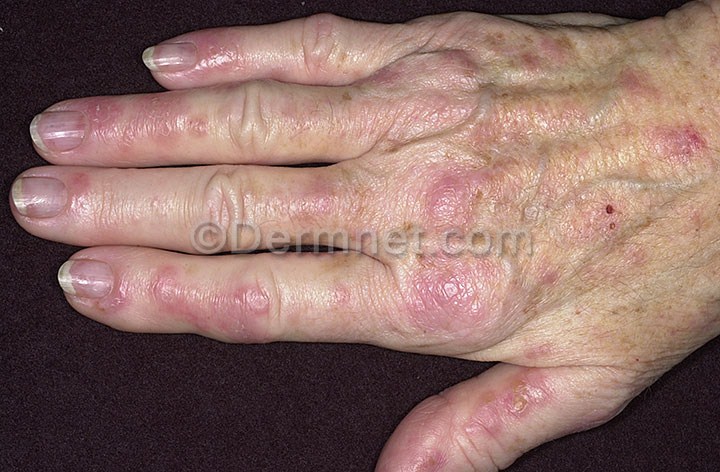
Disease: Psoriasis pictures Lichen Planus and related diseases